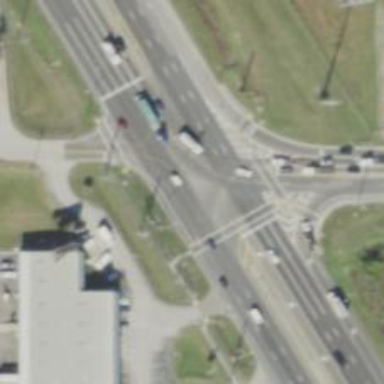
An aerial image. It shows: Solid stop line on the road.